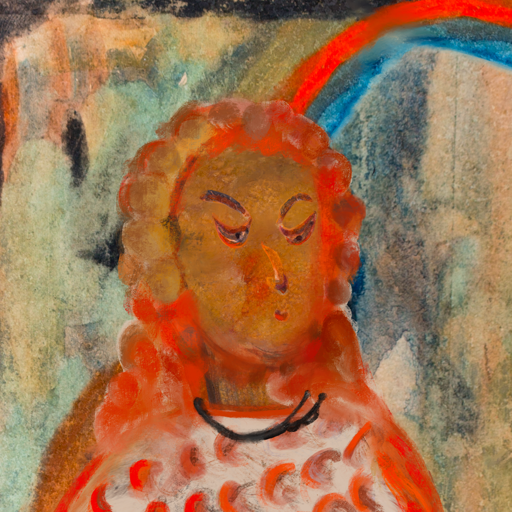
Background: Childish, Head And Neck Side: Pipe, Face Side: Hypocrite, Bust: Rupkatha, Hair Side: Rupkatha, Head Accessory: Blank, Second Necklace: Blank, Necklace: Orphan, Baby: Blank